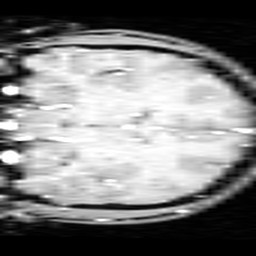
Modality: inplaneT1
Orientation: coronal
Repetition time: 0.2 s
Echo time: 0.0036 s